Question: I've a HTML select in my form that has multiple option enabled so I can choose one or more. When I send the form through a Ajax call I can see this under "Headers" in Chrome dev tools (see image below):
'''
paises[pais]:4
paises[pais]:5
paises[pais]:7
paises[pais]:8
paises[_token]:JEb4FuPxmptLLZ1Y_qTjWt09wKDqJwFeg2ug-EPD88Q
paises[idToUpdate]:6
'''

And if I go through "view source" in the Chrome Dev Tools I can see this query string:
'''
paises%5Bpais%5D=4&paises%5Bpais%5D=5&paises%5Bpais%5D=7&paises%5Bpais%5D=8&paises%5B_token%5D=JEb4FuPxmptLLZ1Y_qTjWt09wKDqJwFeg2ug-EPD88Q&paises%5BidToUpdate%5D=6
'''
Now I need to get each 'paises[pais]' and I'm doing as follow:
'''
foreach($request->get('paises')['pais'] as $pais)
{
echo $pais . "-";
}
'''
But I get this error:
> Warning: Invalid argument supplied for foreach() in
/var/www/html/project.dev/src/AppBundle/Controller/RPNI/DistribuidorController.php
line 67
Also I tried this other way:
'''
foreach($request->get('paises') as $pais)
{
echo $pais . "-";
}
'''
But I get this output:
'''
8-JEb4FuPxmptLLZ1Y_qTjWt09wKDqJwFeg2ug-EPD88Q-6-
'''
Which makes me think that only the latest 'paises[pais]' was taken. So what I'm doing wrong? What is the right way to get each value in order to execute actions on them?
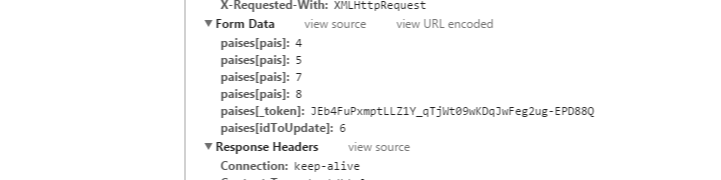
Answer: 'paises[pais]' is the same variable, so it will only take the last value. You're just overwriting the value and the last one sticks. You would need to make the name of the element 'paises[pais][]' so it creates an array of those inputs. Then this loop will work.
'''
foreach($request->get('paises')['pais'] as $pais)
{
echo $pais . "-";
}
'''